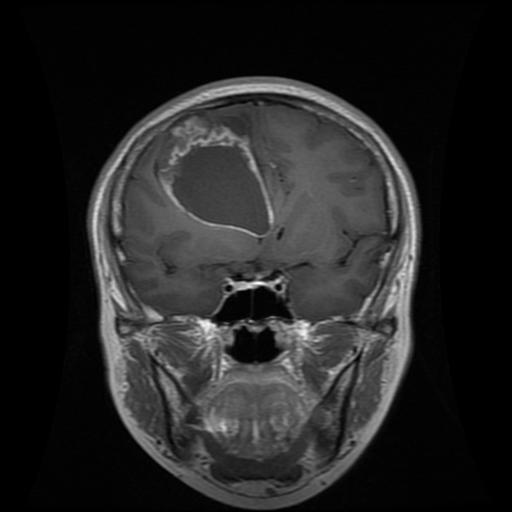
Label: glioma